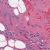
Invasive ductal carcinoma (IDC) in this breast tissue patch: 0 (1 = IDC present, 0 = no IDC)